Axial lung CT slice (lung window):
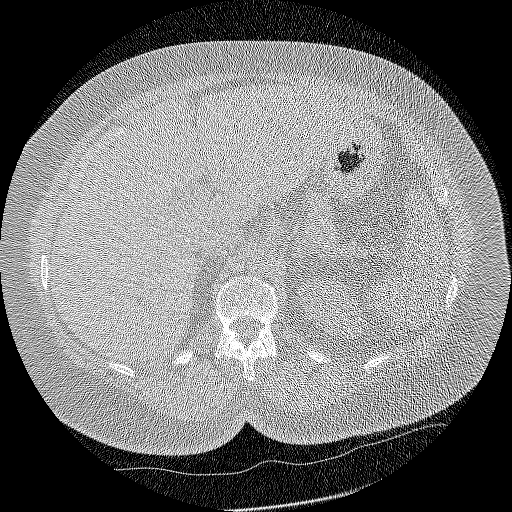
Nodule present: no